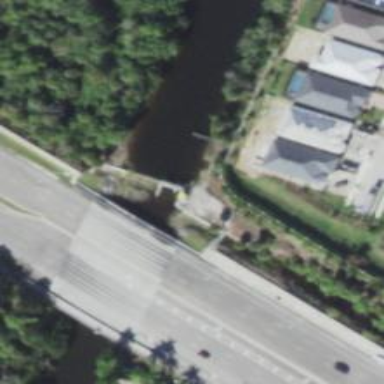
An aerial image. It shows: Lock gate along waterway.